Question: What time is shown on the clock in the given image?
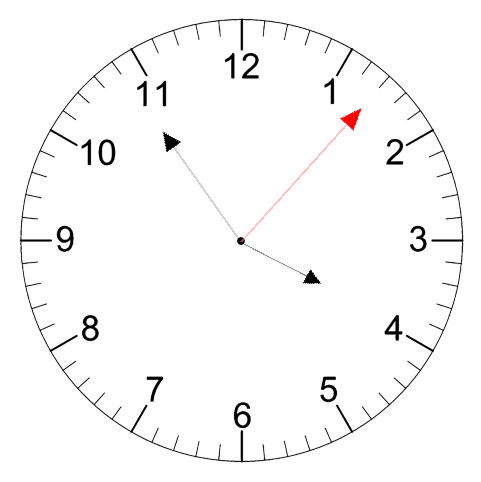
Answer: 03:54:07